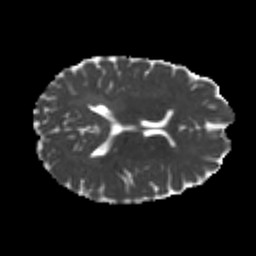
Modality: MD
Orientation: axial
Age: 23
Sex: female
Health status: healthy
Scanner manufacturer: philips
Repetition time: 7.384 s
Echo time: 0.08599 s